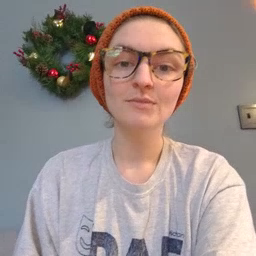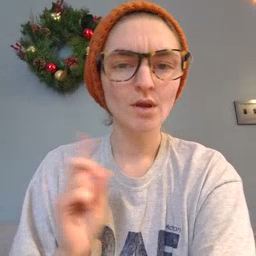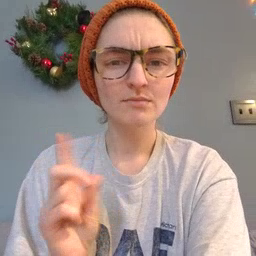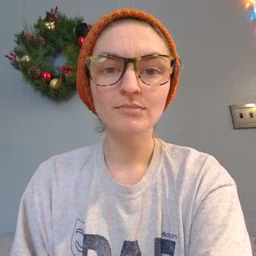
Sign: where